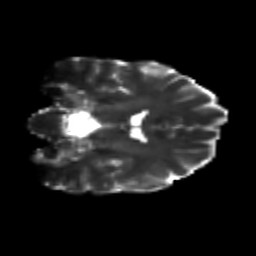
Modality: T2w
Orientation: coronal
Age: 24
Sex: male
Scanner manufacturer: siemens
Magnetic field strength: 3 T
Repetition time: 3.5 s
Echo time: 0.125 s